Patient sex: M
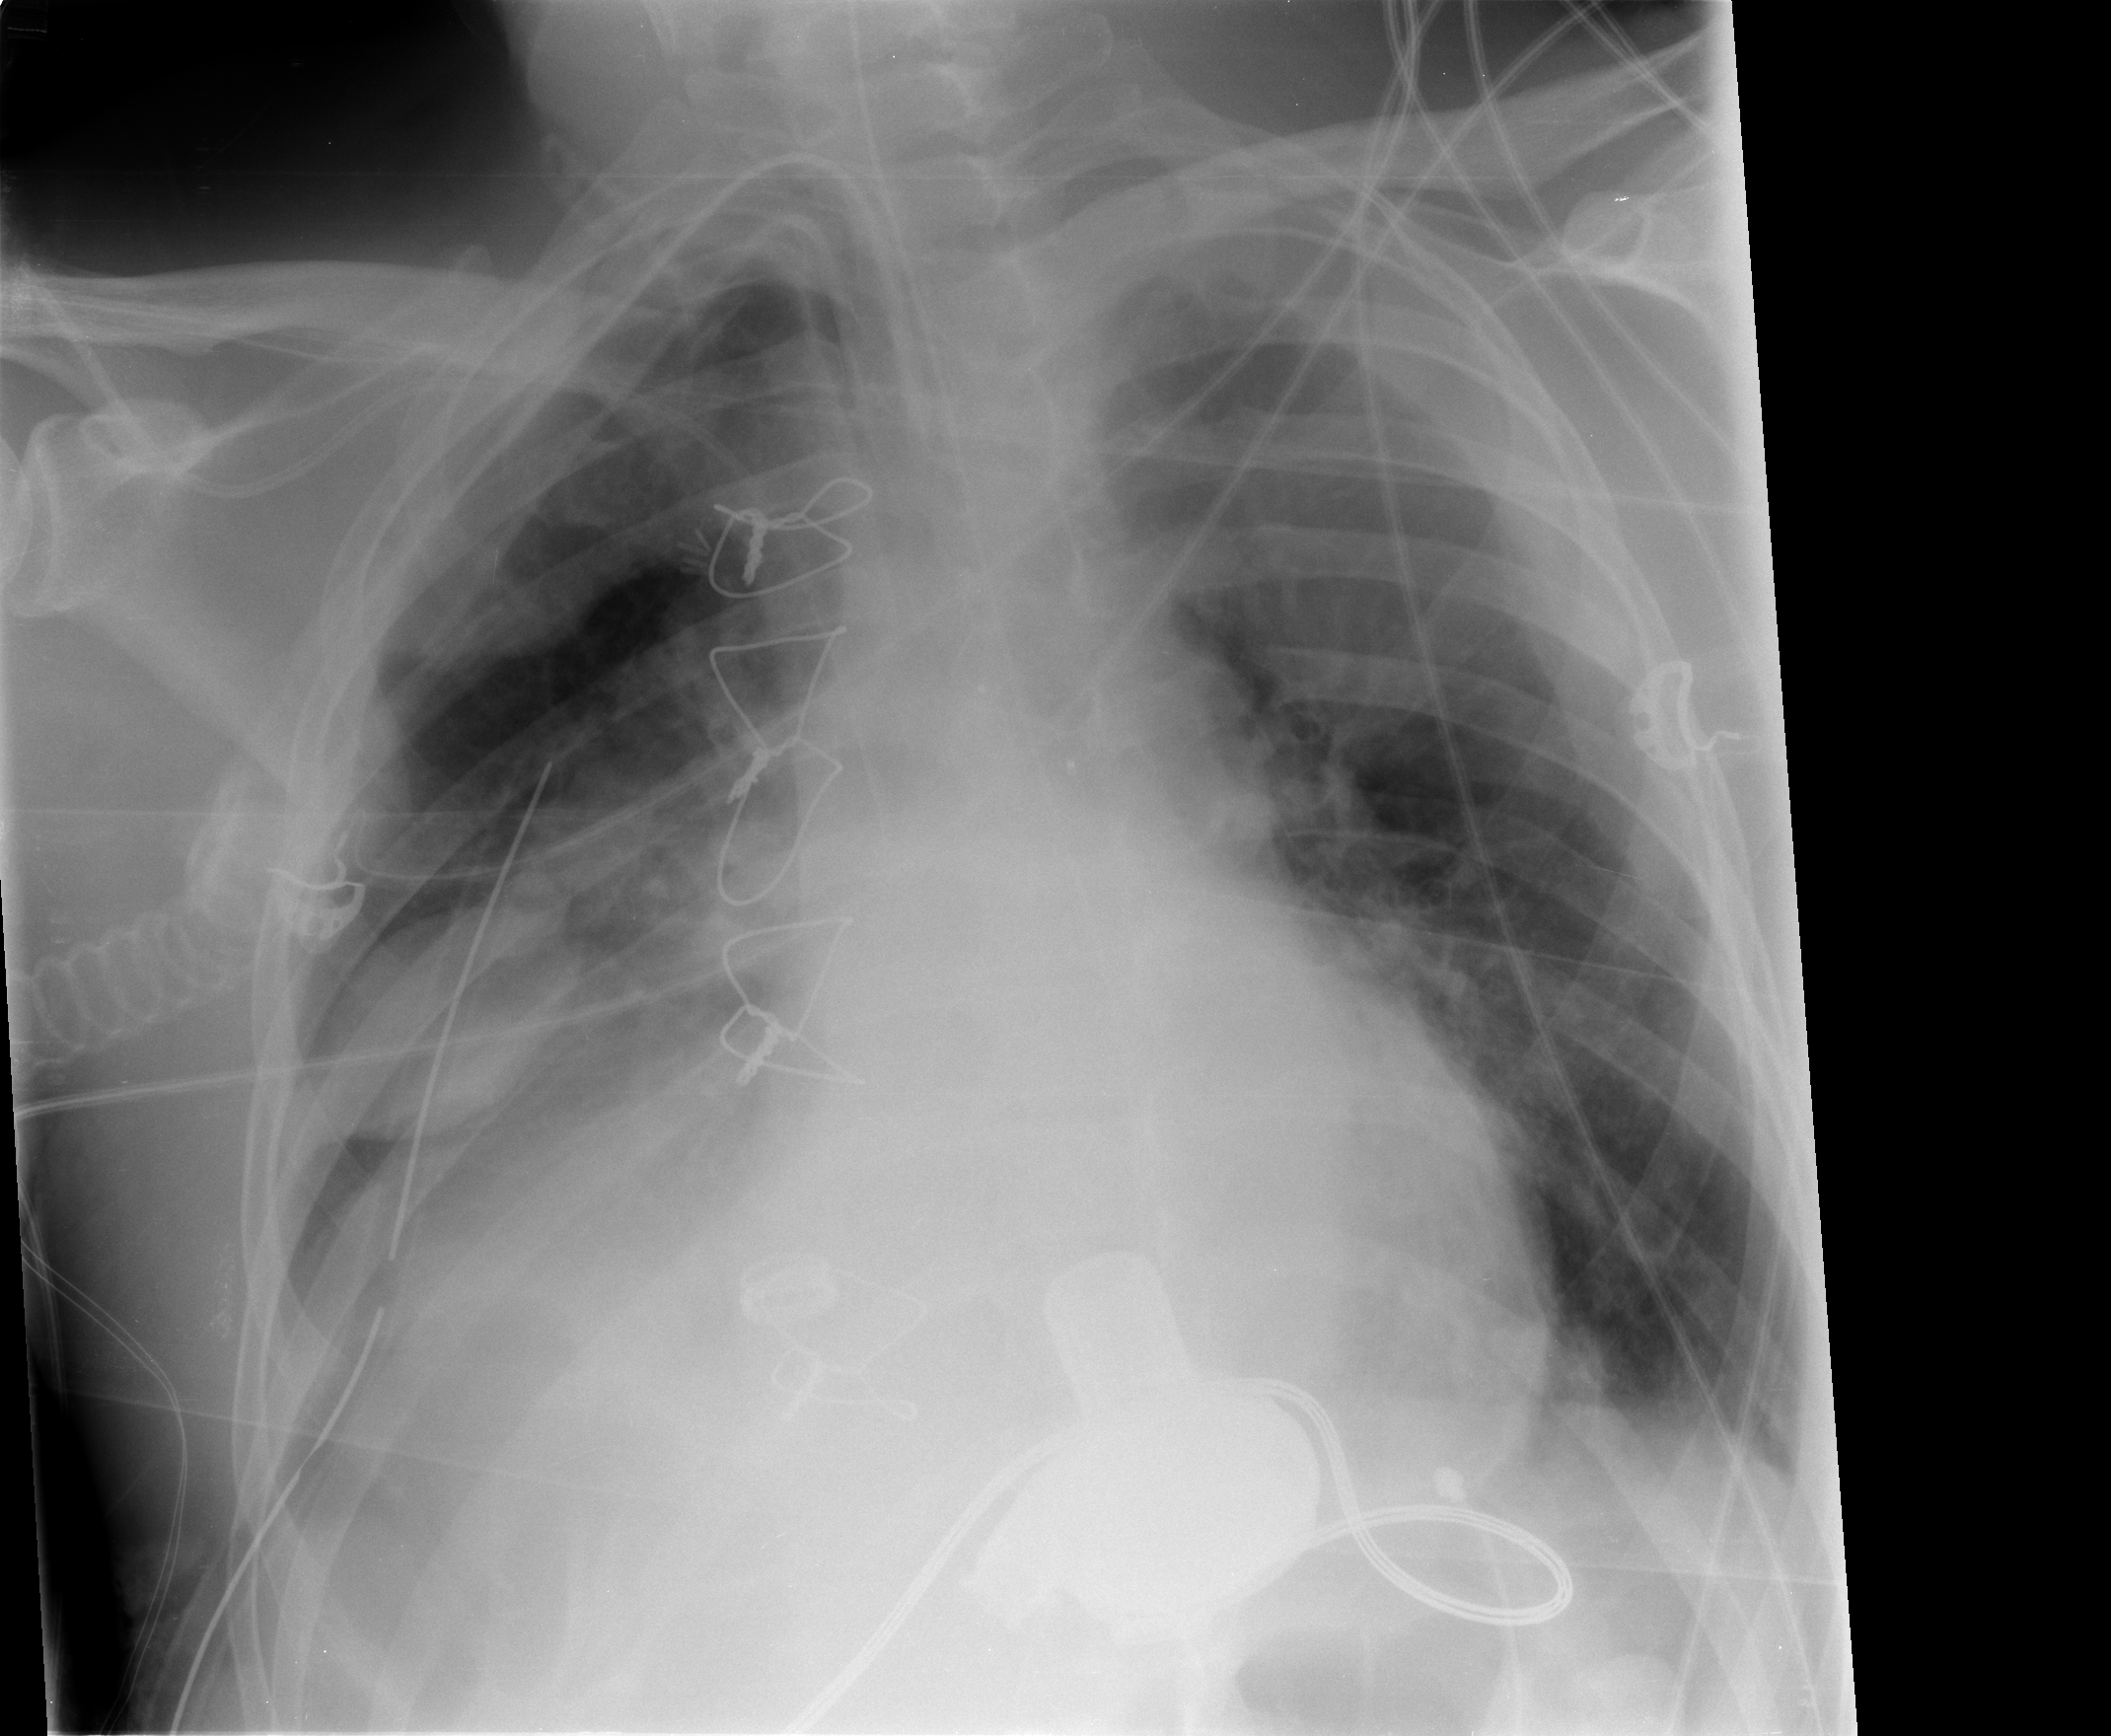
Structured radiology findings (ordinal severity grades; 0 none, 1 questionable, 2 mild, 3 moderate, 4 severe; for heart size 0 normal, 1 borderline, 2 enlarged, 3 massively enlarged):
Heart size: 0
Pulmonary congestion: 2
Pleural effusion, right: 3
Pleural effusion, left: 2
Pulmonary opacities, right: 0
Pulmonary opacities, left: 0
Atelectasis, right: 3
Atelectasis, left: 2